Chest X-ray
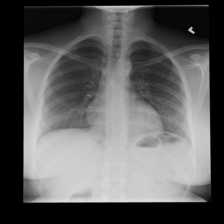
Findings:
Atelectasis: negative
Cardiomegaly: negative
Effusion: negative
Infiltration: negative
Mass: negative
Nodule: negative
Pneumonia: negative
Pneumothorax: negative
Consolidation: positive
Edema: negative
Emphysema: negative
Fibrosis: negative
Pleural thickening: negative
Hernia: negative